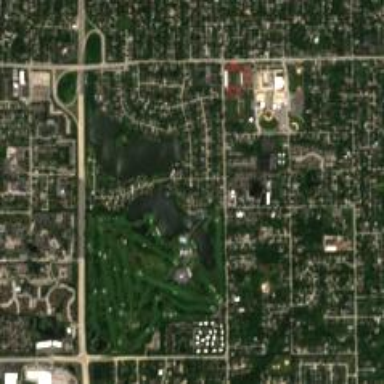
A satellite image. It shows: Golf course.